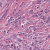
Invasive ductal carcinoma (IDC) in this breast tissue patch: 1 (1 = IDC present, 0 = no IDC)